Interaction volume radius: 5 \u00c5
Interaction volume height: 10 \u00c5
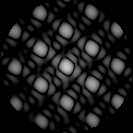
Disorder parameter: 0.03787